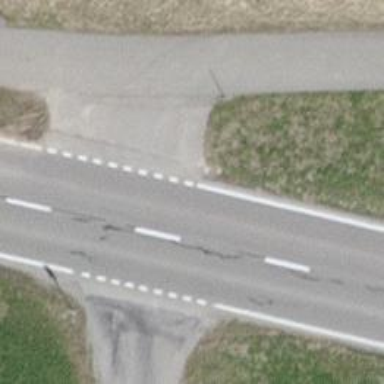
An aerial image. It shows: Asphalt track with grade1 surface.